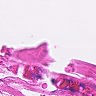
Metastatic tissue present: no